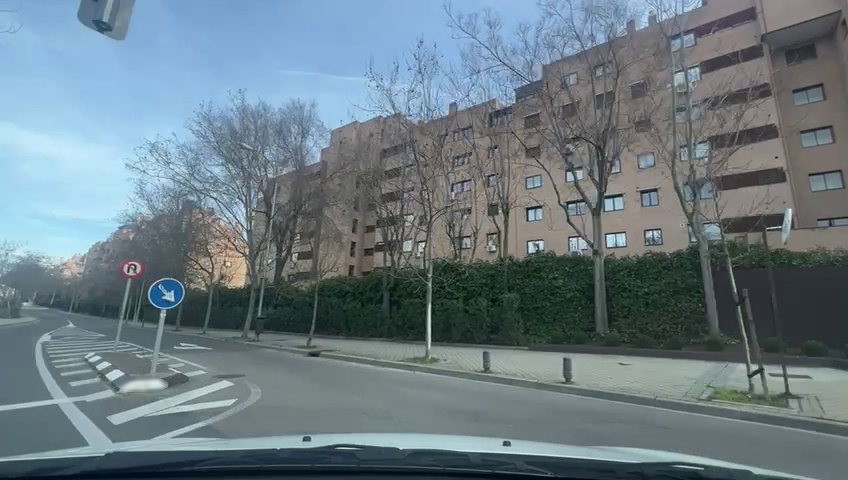
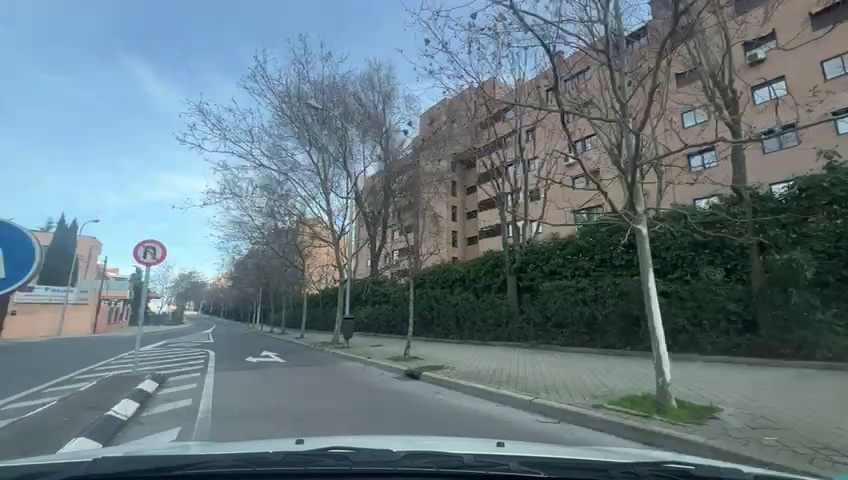
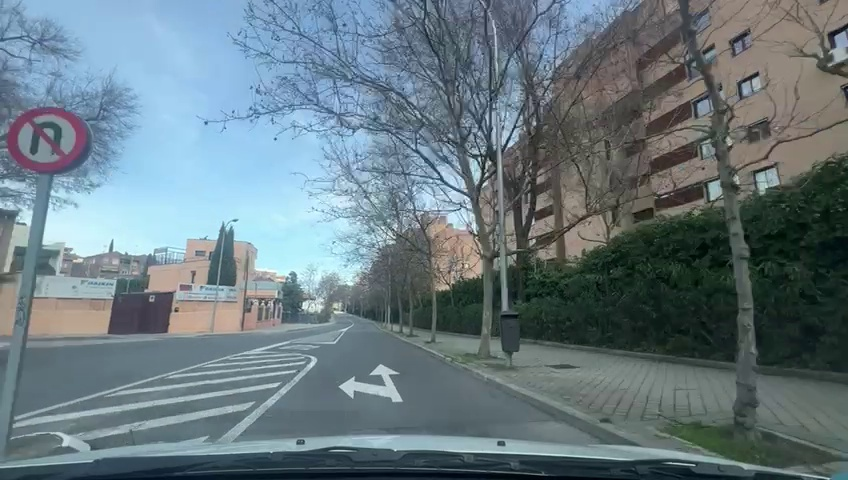
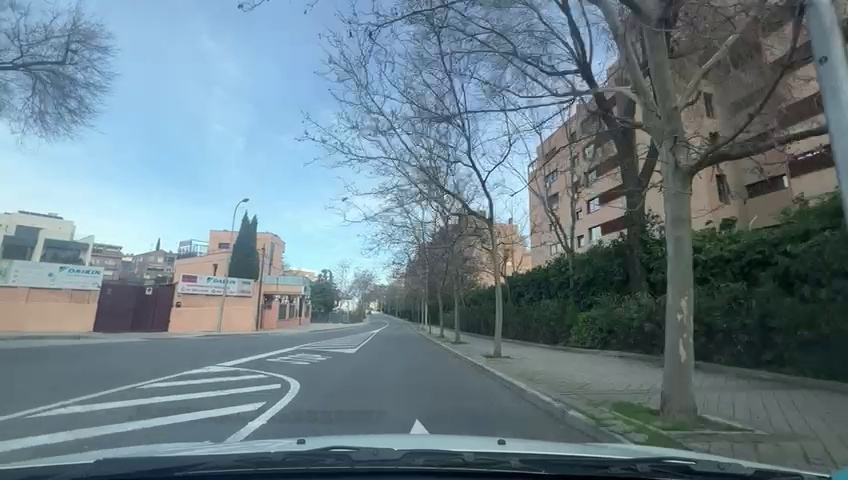
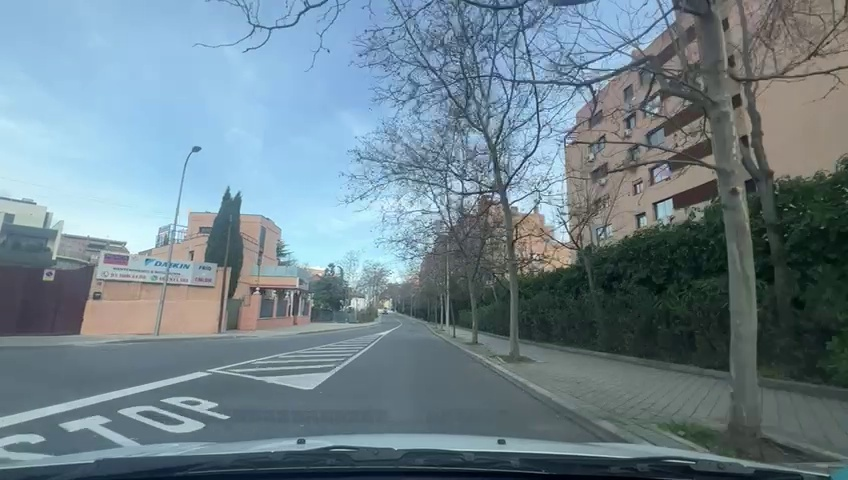
Situation: empty
Question: Does the environment indicate an urban road where curbside parking is permitted?
Answer: No
Reasoning: Ego is on a only one direction lane with not parking slots

Situation: empty
Question: Is the ego vehicle traveling in a middle lane with traffic lanes on both sides?
Answer: No
Reasoning: Ego is on a only one direction lane with not parking slots

Situation: empty
Question: Are vehicles present on the left side of the ego lane?
Answer: No
Reasoning: Ego is on a only one direction lane with not parking slots

Situation: empty
Question: Is the ego vehicle traveling on a narrow street with sidewalks or bike lanes directly adjacent to the roadway?
Answer: No
Reasoning: Ego is on a only one direction lane with not parking slots and also not pedestrians and bikes